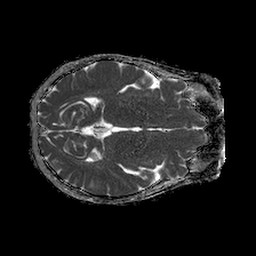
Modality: ADC
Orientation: axial
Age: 58
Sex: female
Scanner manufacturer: philips
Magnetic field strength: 1.5 T
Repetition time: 4.6 s
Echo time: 0.08517 s